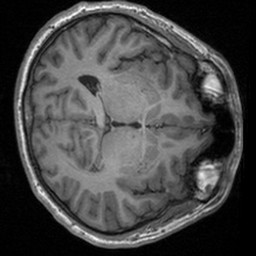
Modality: T1w
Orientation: axial
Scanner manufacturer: siemens
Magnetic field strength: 3 T
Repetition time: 1.9 s
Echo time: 0.00226 s